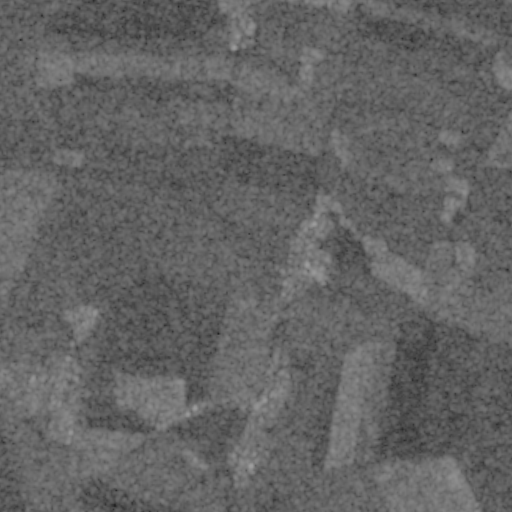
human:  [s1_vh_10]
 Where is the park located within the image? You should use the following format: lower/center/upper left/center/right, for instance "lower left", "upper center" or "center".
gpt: The park is located in the lower left of the image.
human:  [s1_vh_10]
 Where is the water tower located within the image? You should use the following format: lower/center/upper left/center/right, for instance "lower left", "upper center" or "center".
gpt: The water tower is located in the center of the image.
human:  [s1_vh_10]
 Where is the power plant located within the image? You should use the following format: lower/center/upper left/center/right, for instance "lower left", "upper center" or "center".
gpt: There is no power plant in the image.

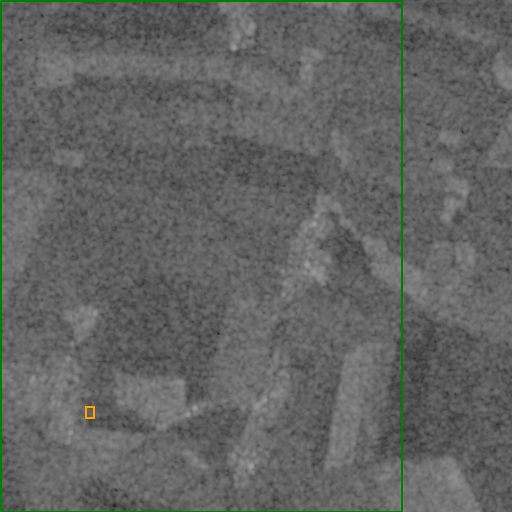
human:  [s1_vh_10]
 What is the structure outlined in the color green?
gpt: The structure outlined in green is a crop field.
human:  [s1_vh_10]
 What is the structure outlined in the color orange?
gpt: The structure outlined in orange is a park.
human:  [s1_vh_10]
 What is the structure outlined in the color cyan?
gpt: There is no cyan outline.